Question: The cod below gives the output as shown. I would like to display the median values for all the respective rows instead of "?". What am I doing wrong?

It should display the median value.
'''
SELECT
sales_segment,
pickup_yyyymm,
Days,
COUNT(*) over(partition by sales_segment,pickup_yyyymm order by sales_segment,pickup_yyyymm desc) AS no_of_records,
SUM(Days) over(partition by sales_segment,pickup_yyyymm order by sales_segment,pickup_yyyymm desc) AS sum_days,
AVERAGE(Days) over(partition by sales_segment,pickup_yyyymm order by sales_segment,pickup_yyyymm desc) AS AVG_days,
Min(Days) over(partition by sales_segment,pickup_yyyymm order by sales_segment,pickup_yyyymm desc) AS Min_days,
MAX (Days) OVER(PARTITION BY sales_segment,pickup_yyyymm ORDER BY sales_segment,pickup_yyyymm DESC) AS Max_days,
CASE
WHEN ROW_NUMBER( ) OVER (PARTITION BY sales_segment,pickup_yyyymm ORDER BY Days) = COUNT(*) OVER (PARTITION BY sales_segment,pickup_yyyymm) / 2 +1
THEN
CASE
WHEN COUNT (*) OVER (PARTITION BY sales_segment,pickup_yyyymm) MOD 2=1 THEN Days
ELSE AVERAGE(Days) OVER(PARTITION BY sales_segment,pickup_yyyymm ORDER BY Days ROWS 1 PRECEDING)
END
END AS Median_Days
FROM
(SELECT
sales_segment,
pickup_yyyymm,
Days
FROM
(SELECT
A.shp_pro_nbr,
CASE
when b.sales_div_nbr=1 and b.sales_grp_nbr<>2 and b.sales_terr_nbr in (20,21,22,23,24,25,26,27,28,29,70,71,72,73,74,75,76,77,78,79) then 'FSAD'
when b.sales_div_nbr=1 and b.sales_grp_nbr<>2 and b.sales_terr_nbr in (30,31,32,33,34,35,36,37,38,39,50,51,52,53,54,55,56,57,58,59) then 'FSMD'
when b.sales_div_nbr=1 and b.sales_grp_nbr<>2 and b.sales_terr_nbr in (40,41,42,43,44,45,46,47,48,49) then 'FSSD'
when b.sales_div_nbr=1 and b.sales_grp_nbr<>2 then 'FS Other'
when b.sales_div_nbr=1 and b.sales_grp_nbr=2 and b.sales_org_nbr=7 and b.sales_area_nbr=3 then 'BSF'
when b.sales_div_nbr=1 and b.sales_grp_nbr=2 and b.sales_org_nbr=7 then 'BSI'
when b.sales_div_nbr=1 and b.sales_grp_nbr=2 and b.sales_org_nbr=8 then 'Presls'
when b.sales_div_nbr=2 then 'WWS'
when b.sales_div_nbr=3 then 'Specialty'
when b.sales_div_nbr=8 then 'Non-US'
when b.sales_div_nbr=90 then 'MKTG'
when b.sales_div_nbr=80 then 'WWS'
else 'None' end as sales_segment,
--A.eff_dt,
--A.pckup_dt,
SUBSTR( CAST(CAST (A.pckup_dt AS DATE) AS DATE FORMAT 'yyyy/mm/dd'),1,7) AS pickup_yyyymm,
(CAST( A.eff_dt AS DATE) - CAST (A.pckup_dt AS DATE) ) AS Days
FROM ISH_FEDXFGT_PROD_VIEW_DB.fxf_ship_rev_comp A
INNER JOIN UI_ISH_PROD_DB.sales_quarter_end_alignment B
ON A.payor_cust_nbr = B.cf_cust_nbr AND B.align_typ_cd ='P'AND fscl_qtr_nbr = 4 AND fscl_yr_nbr = 2016 AND B.prim_cvge_flg= 'Y'
AND CAST(A.pckup_dt AS DATE) BETWEEN ADD_MONTHS(CURRENT_DATE,-24) AND CURRENT_DATE
GROUP BY
1,2,3,4
) a
GROUP BY 1,2,3)b
--QUALIFY ROW_NUMBER( ) OVER (PARTITION BY b. sales_segment,b.pickup_yyyymm ORDER BY b.days)= COUNT(*) OVER PARTITION BY b.sales_segment,b. pickup_yyyymm) /2+1;
--GROUP BY 1,2;
--ORDER BY 1,2
'''
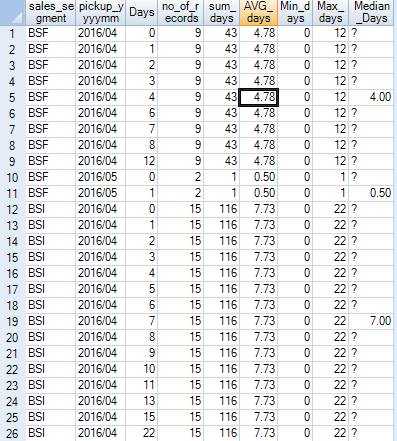
Answer: The last query in my <URL> shows how to get the it as OLAP result, you need to add another nesting level:
'''
SELECT
sales_segment,
pickup_yyyymm,
...,
MIN(Median_Days) over(partition by sales_segment,pickup_yyyymm) AS Median_Days
FROM
(
SELECT
sales_segment,
pickup_yyyymm,
Days,
COUNT(*) over(partition by sales_segment,pickup_yyyymm) AS no_of_records,
SUM(Days) over(partition by sales_segment,pickup_yyyymm) AS sum_days,
AVERAGE(Days) over(partition by sales_segment,pickup_yyyymm) AS AVG_days,
Min(Days) over(partition by sales_segment,pickup_yyyymm) AS Min_days,
MAX (Days) OVER(PARTITION BY sales_segment,pickup_yyyymm) AS Max_days,
CASE
WHEN ROW_NUMBER( ) OVER (PARTITION BY sales_segment,pickup_yyyymm ORDER BY Days) = COUNT(*) OVER (PARTITION BY sales_segment,pickup_yyyymm) / 2 +1
THEN
CASE
WHEN COUNT (*) OVER (PARTITION BY sales_segment,pickup_yyyymm) MOD 2=1 THEN Days
ELSE AVERAGE(Days) OVER(PARTITION BY sales_segment,pickup_yyyymm ORDER BY Days ROWS 1 PRECEDING)
END
END AS Median_Days
FROM
(
SELECT
sales_segment,
pickup_yyyymm,
Days
FROM
(
SELECT
A.shp_pro_nbr,
CASE
when b.sales_div_nbr=1 and b.sales_grp_nbr<>2 and b.sales_terr_nbr in (20,21,22,23,24,25,26,27,28,29,70,71,72,73,74,75,76,77,78,79) then 'FSAD'
when b.sales_div_nbr=1 and b.sales_grp_nbr<>2 and b.sales_terr_nbr in (30,31,32,33,34,35,36,37,38,39,50,51,52,53,54,55,56,57,58,59) then 'FSMD'
when b.sales_div_nbr=1 and b.sales_grp_nbr<>2 and b.sales_terr_nbr in (40,41,42,43,44,45,46,47,48,49) then 'FSSD'
when b.sales_div_nbr=1 and b.sales_grp_nbr<>2 then 'FS Other'
when b.sales_div_nbr=1 and b.sales_grp_nbr=2 and b.sales_org_nbr=7 and b.sales_area_nbr=3 then 'BSF'
when b.sales_div_nbr=1 and b.sales_grp_nbr=2 and b.sales_org_nbr=7 then 'BSI'
when b.sales_div_nbr=1 and b.sales_grp_nbr=2 and b.sales_org_nbr=8 then 'Presls'
when b.sales_div_nbr=2 then 'WWS'
when b.sales_div_nbr=3 then 'Specialty'
when b.sales_div_nbr=8 then 'Non-US'
when b.sales_div_nbr=90 then 'MKTG'
when b.sales_div_nbr=80 then 'WWS'
else 'None' end as sales_segment,
--A.eff_dt,
--A.pckup_dt,
SUBSTR( CAST(CAST (A.pckup_dt AS DATE) AS DATE FORMAT 'yyyy/mm/dd'),1,7) AS pickup_yyyymm,
(CAST( A.eff_dt AS DATE) - CAST (A.pckup_dt AS DATE) ) AS Days
FROM ISH_FEDXFGT_PROD_VIEW_DB.fxf_ship_rev_comp A
INNER JOIN UI_ISH_PROD_DB.sales_quarter_end_alignment B
ON A.payor_cust_nbr = B.cf_cust_nbr AND B.align_typ_cd ='P'AND fscl_qtr_nbr = 4 AND fscl_yr_nbr = 2016 AND B.prim_cvge_flg= 'Y'
AND CAST(A.pckup_dt AS DATE) BETWEEN ADD_MONTHS(CURRENT_DATE,-24) AND CURRENT_DATE
GROUP BY 1,2,3,4
) a
GROUP BY 1,2,3
)b
) as dt
'''
I removed all the order by sales_segment,pickup_yyyymm desc because it's not needed.
Another remark on the pickup_yyyymm calculation, you don't need a substring:
'''
TRIM(CAST (A.pckup_dt FORMAT 'yyyy/mm')) AS pickup_yyyymm,
'''
Would be more efficient if there's no cast to string at all:
'''
EXTRACT(YEAR FROM A.pckup_dt) * 100 + EXTRACT(MONTH FROM A.pckup_dt)
'''